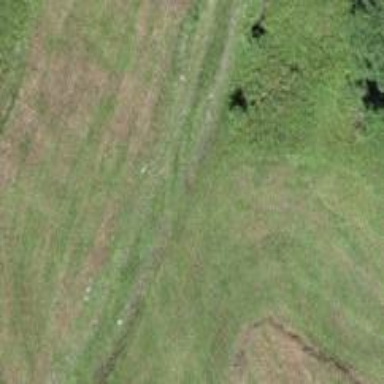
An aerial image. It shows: Pebblestone track with grade2 tracktype.